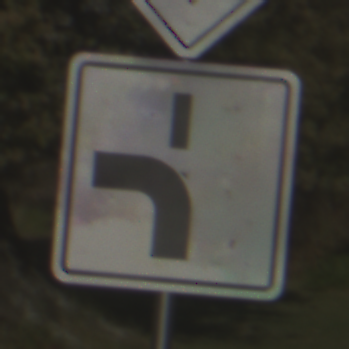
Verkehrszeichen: VerlaufVorfahrtsstrasse5
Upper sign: Vorfahrtsstrasse
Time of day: MorningAfternoon
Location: Outdoor (Nature)
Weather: PartlyCloudy
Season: NotSpecified
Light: Natural